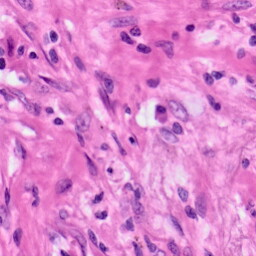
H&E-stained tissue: Lung